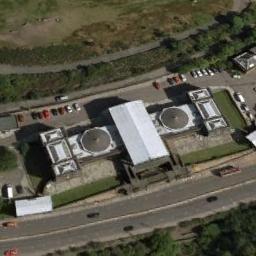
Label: church